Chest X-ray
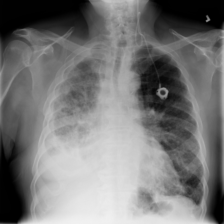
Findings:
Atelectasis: negative
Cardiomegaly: negative
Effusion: positive
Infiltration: negative
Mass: negative
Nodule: negative
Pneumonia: negative
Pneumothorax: negative
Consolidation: negative
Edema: negative
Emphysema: negative
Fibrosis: negative
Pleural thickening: negative
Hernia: negative